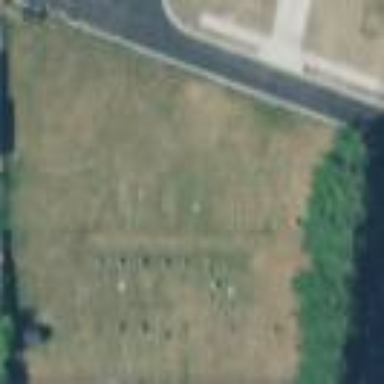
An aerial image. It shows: Cemetery.